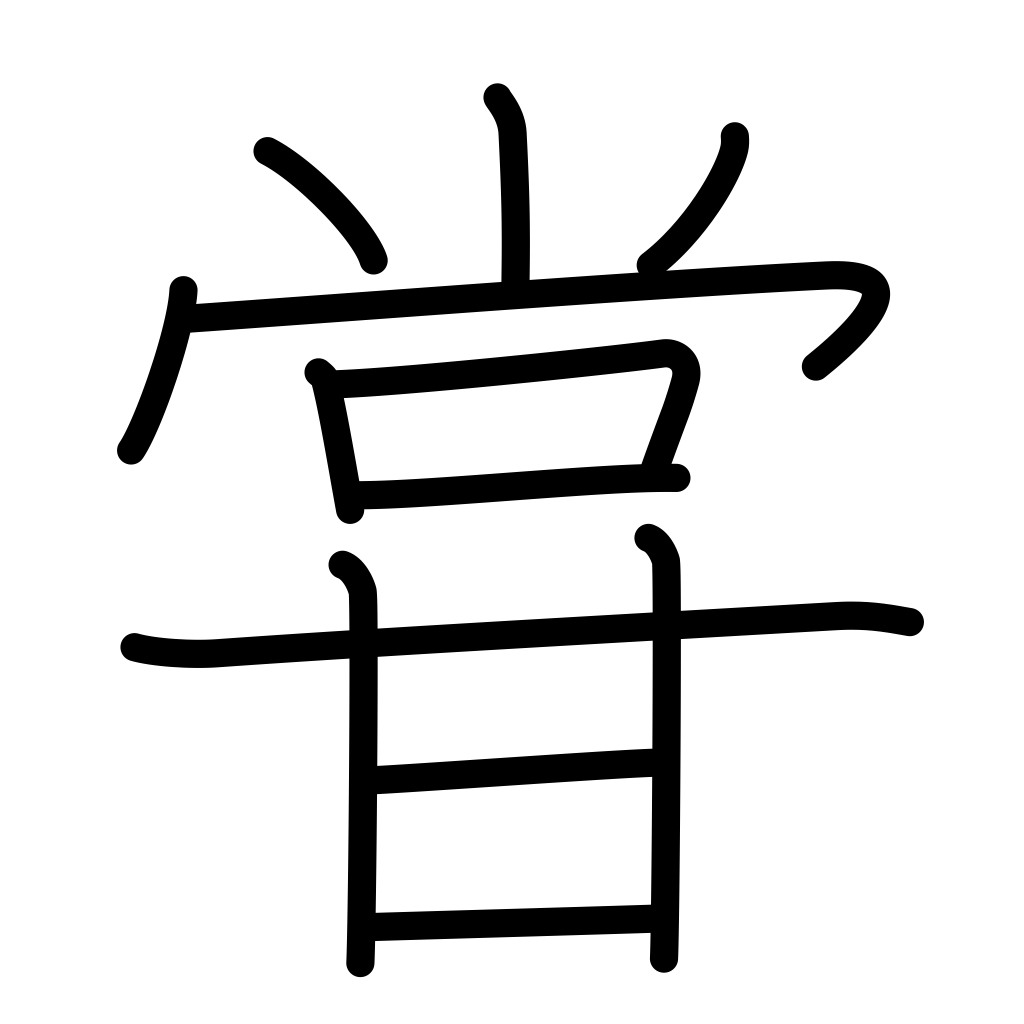
Meaning: lick, lap up, burn up, taste, undergo, underrate, despise